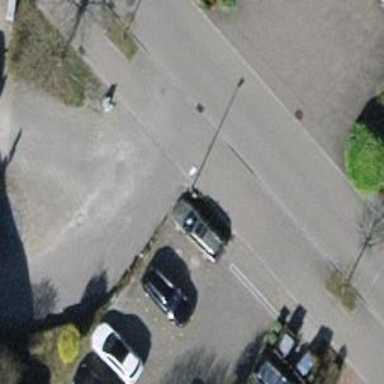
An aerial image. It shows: Driveway with paved surface.